Interaction volume radius: 10 \u00c5
Interaction volume height: 10 \u00c5
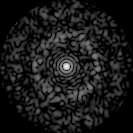
Disorder parameter: 0.8151